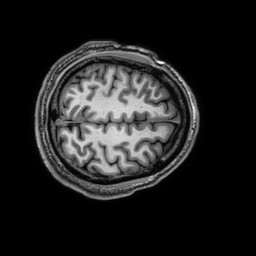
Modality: T1w
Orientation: axial
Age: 34
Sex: male
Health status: ill
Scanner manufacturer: philips
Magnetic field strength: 3 T
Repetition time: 0.008304 s
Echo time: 0.00381 s